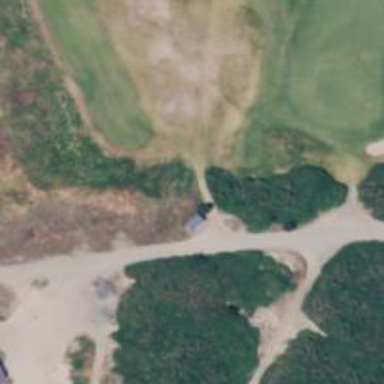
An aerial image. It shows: Path for golf carts.